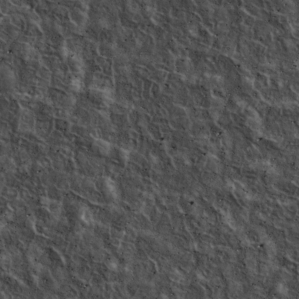
Label: non_frost